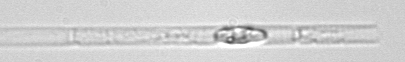
Label: Dactyliosolen_blavyanus